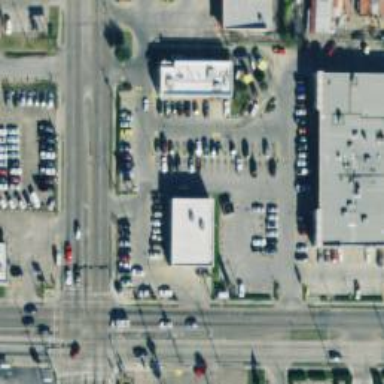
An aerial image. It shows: Parking space is available.